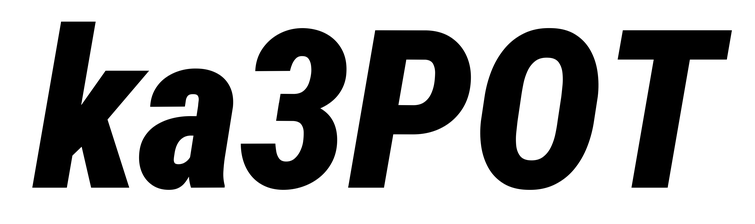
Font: Roboto-Italic_Condensed_Black_Italic